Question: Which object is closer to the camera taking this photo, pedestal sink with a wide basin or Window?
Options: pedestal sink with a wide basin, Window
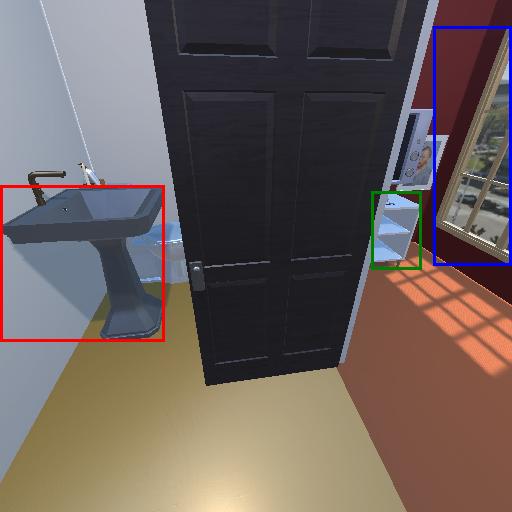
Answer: pedestal sink with a wide basin